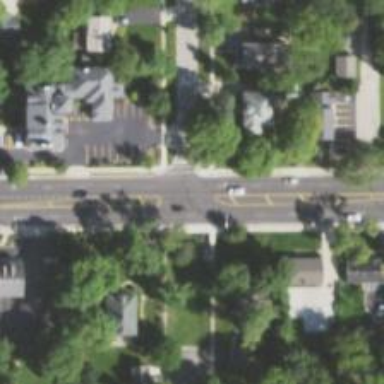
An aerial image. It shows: Residential road with separate asphalt sidewalk.